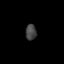
Tissue: skin
Cell type: Epithelial cells
Senescence score: 0.2453
Nuclear area (px): 168
Mean DAPI intensity: 67.833